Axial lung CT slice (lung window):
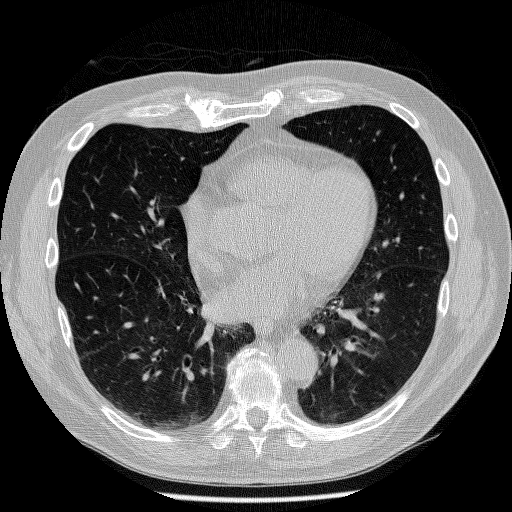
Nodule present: no